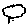
Label: cloud